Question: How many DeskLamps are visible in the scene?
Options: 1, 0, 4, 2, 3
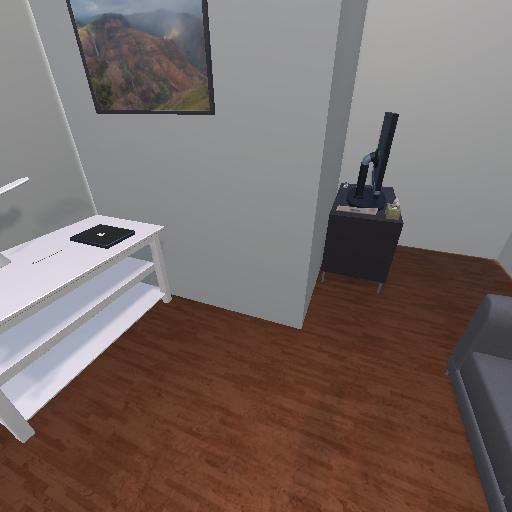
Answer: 1